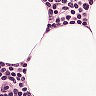
Metastatic tissue present: no